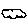
Label: cloud